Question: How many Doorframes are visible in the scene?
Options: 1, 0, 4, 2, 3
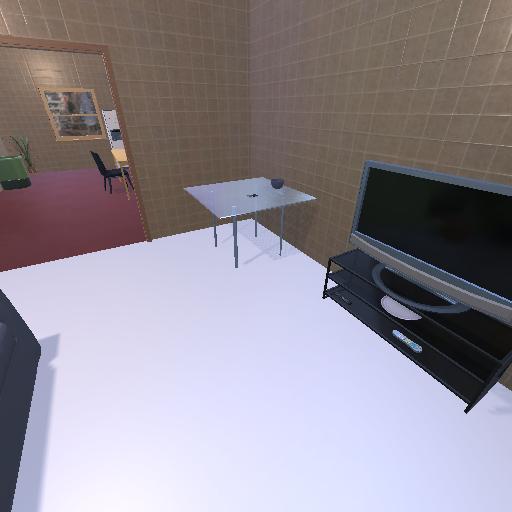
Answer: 1